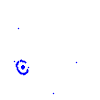
Particle: proton